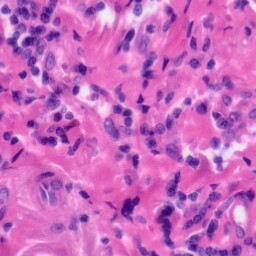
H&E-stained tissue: Tonsil